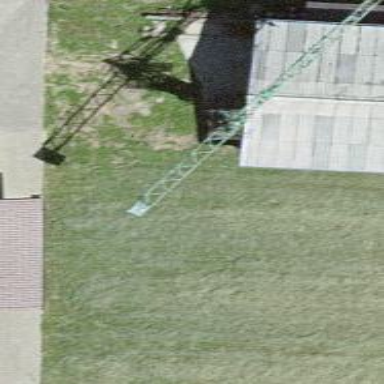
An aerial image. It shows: Crane is depicted.